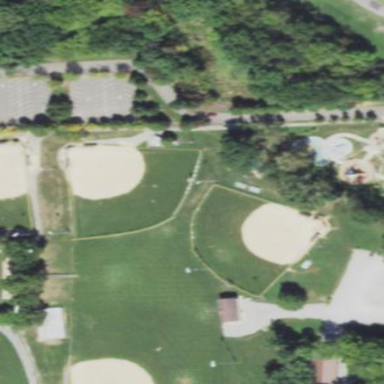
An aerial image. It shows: Baseball pitch for leisure land activities.